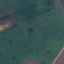
Label: Pasture